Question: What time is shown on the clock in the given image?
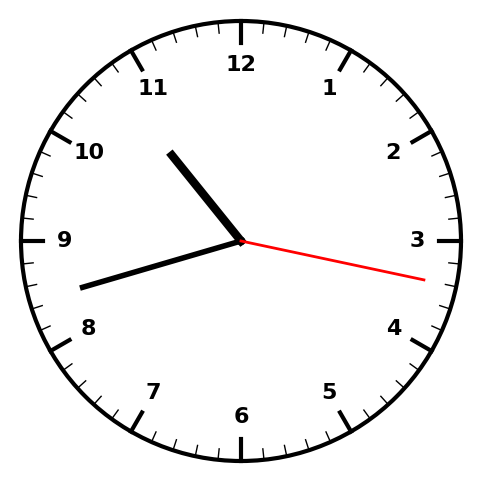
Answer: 10:42:17